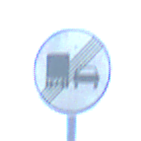
Verkehrszeichen: EndeUeberholverbotKraftfahrzeuge
Umgebung: Outdoor, Nature
Tageszeit: Night
Wetter: PartlyCloudy
Licht: Natural
Jahreszeit: NotSpecified
Kontrast: HighContrast